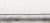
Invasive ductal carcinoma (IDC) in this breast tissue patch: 0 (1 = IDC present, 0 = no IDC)